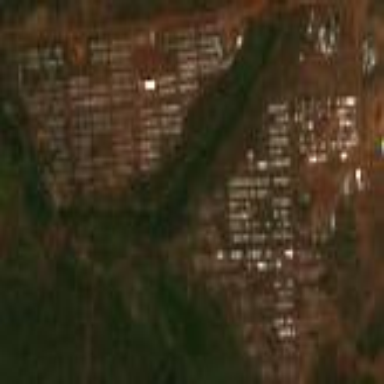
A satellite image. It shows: Residential area designated as refugee site.